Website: lowes
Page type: delivery-shipping
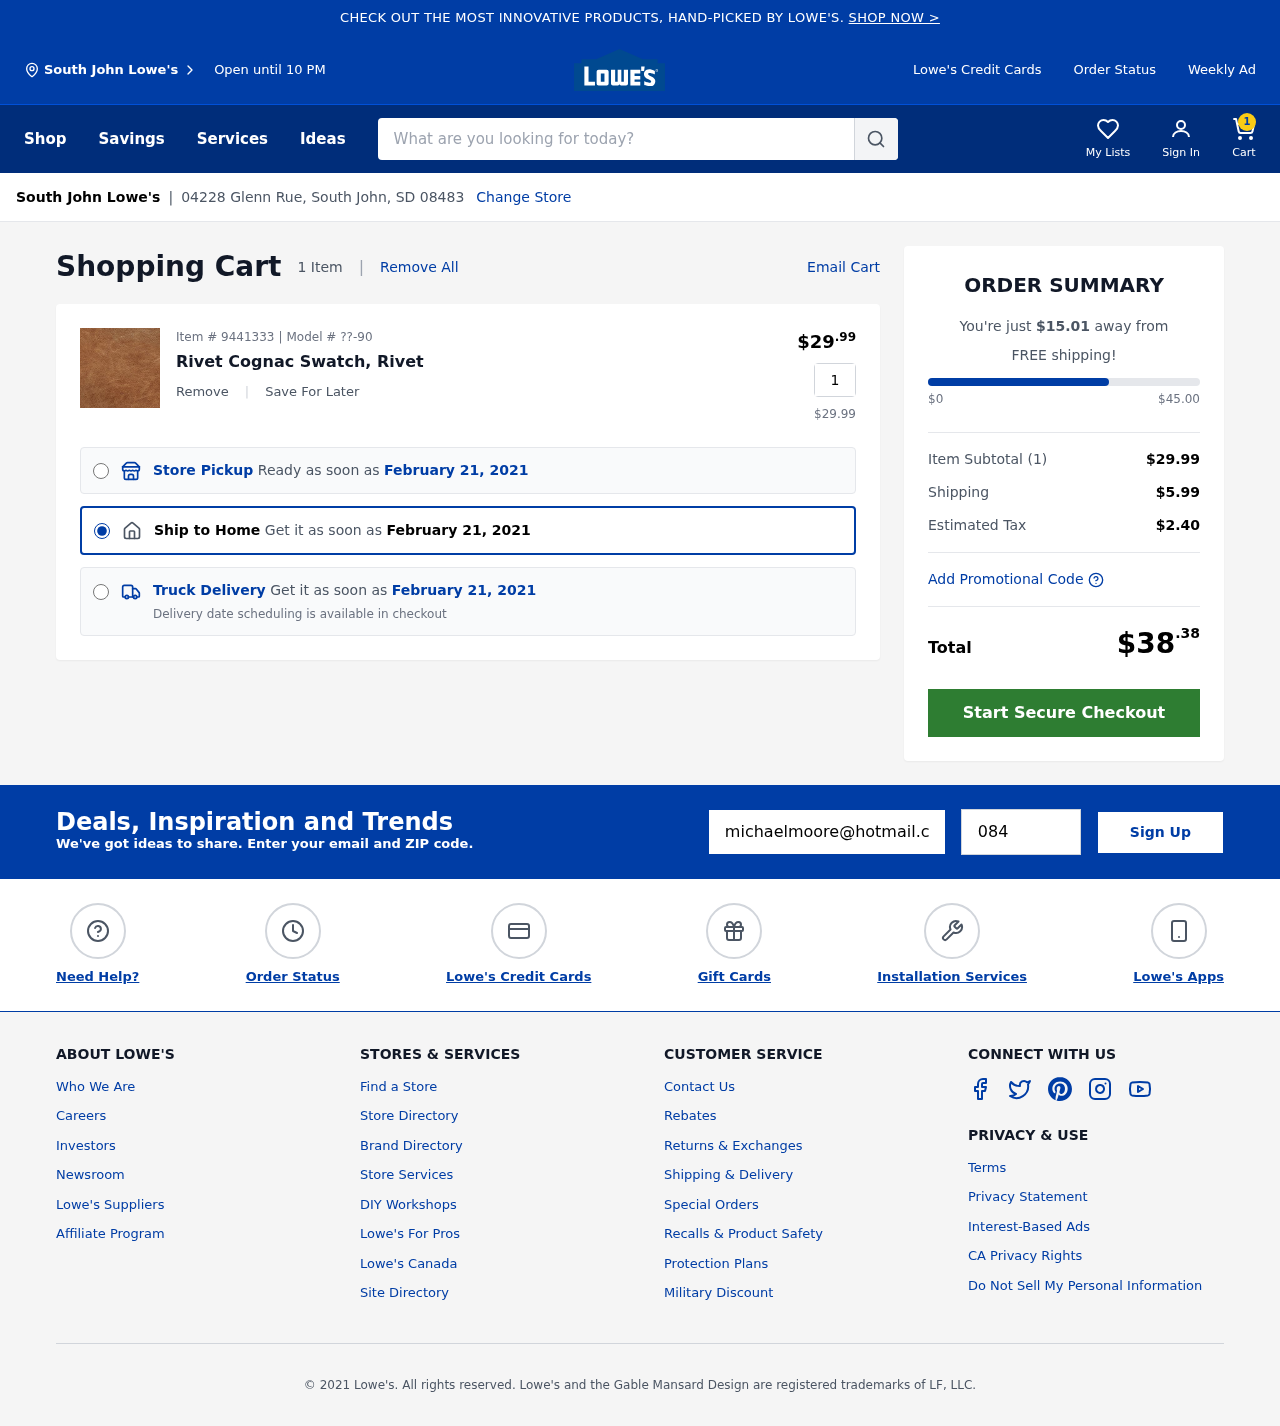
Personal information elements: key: PII_CITY
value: South John
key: PII_EMAIL
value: michaelmoore@hotmail.com
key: PII_POSTCODE
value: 08483
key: PII_STREET
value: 04228 Glenn Rue
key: PII_CITY2
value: South John
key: PII_CITY_STATE_ZIP
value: South John, SD 08483
Product elements: key: PRODUCT1_NAME
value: Rivet Cognac Swatch, Rivet
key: PRODUCT1_PRICE
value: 29.99
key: PRODUCT1_QUANTITY
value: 1
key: PRODUCT1_MODEL
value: ??-90
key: PRODUCT1_PRICE2
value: $29.99
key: PRODUCT1_ITEM_NUMBER
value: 9441333
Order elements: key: ORDER_NUM_ITEMS
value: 1
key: ORDER_DELIVERY_DATE
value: February 21, 2021
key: ORDER_DELIVERY_DATE2
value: February 21, 2021
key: ORDER_DELIVERY_DATE3
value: February 21, 2021
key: AMOUNT_TO_FREE_SHIPPING
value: $15.01
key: ORDER_SUBTOTAL
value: $29.99
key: ORDER_SHIPPING_COST
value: $5.99
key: ORDER_TAX
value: $2.40
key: ORDER_TOTAL
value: $38.38
Search elements: key: HEADER_SEARCH
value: What are you looking for today?